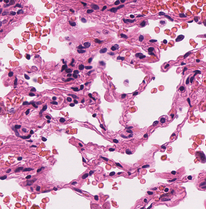
Tumor epithelial tissue: no
Tumor-associated stroma tissue: no
Normal tissue: yes